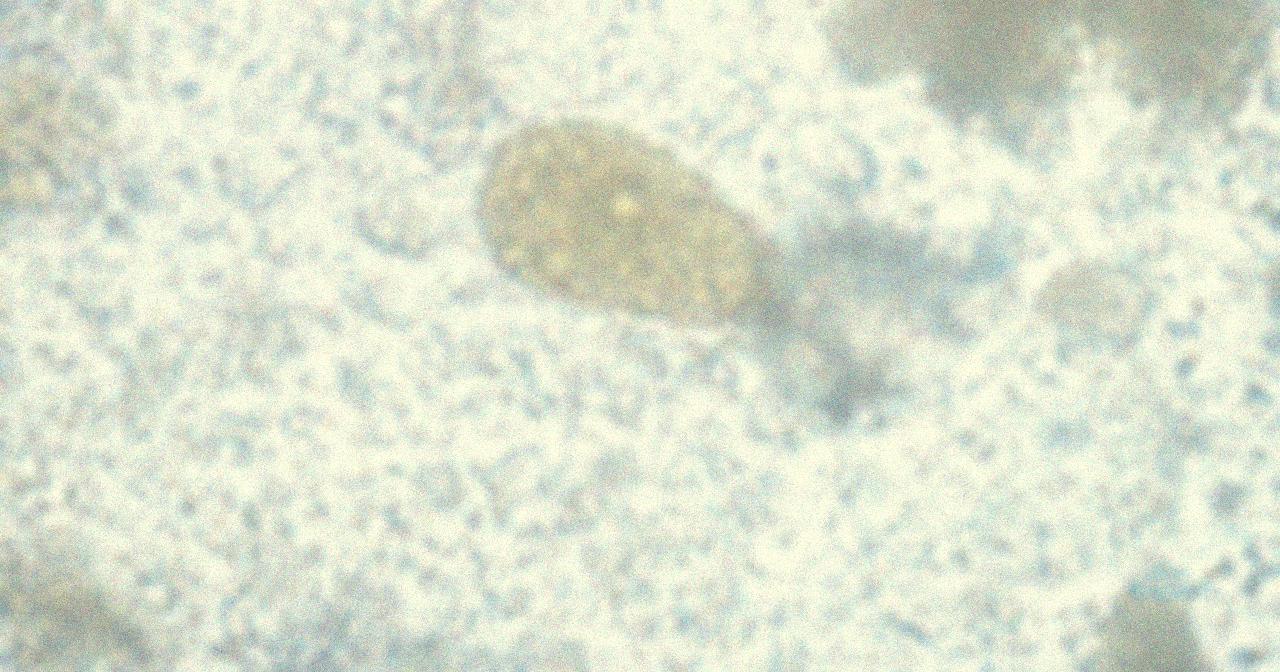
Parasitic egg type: Paragonimus spp